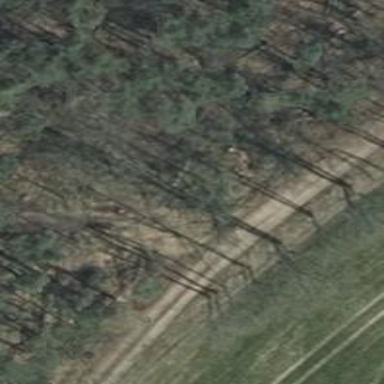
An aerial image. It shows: Gravel track with track type of grade3.